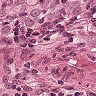
Metastatic tissue present: yes